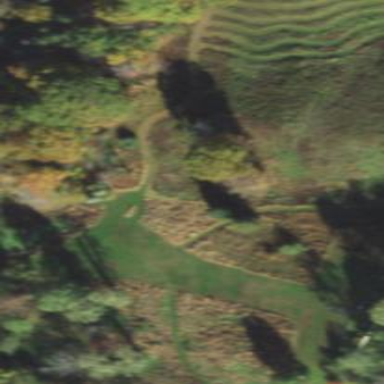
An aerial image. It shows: Unpaved footway.